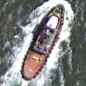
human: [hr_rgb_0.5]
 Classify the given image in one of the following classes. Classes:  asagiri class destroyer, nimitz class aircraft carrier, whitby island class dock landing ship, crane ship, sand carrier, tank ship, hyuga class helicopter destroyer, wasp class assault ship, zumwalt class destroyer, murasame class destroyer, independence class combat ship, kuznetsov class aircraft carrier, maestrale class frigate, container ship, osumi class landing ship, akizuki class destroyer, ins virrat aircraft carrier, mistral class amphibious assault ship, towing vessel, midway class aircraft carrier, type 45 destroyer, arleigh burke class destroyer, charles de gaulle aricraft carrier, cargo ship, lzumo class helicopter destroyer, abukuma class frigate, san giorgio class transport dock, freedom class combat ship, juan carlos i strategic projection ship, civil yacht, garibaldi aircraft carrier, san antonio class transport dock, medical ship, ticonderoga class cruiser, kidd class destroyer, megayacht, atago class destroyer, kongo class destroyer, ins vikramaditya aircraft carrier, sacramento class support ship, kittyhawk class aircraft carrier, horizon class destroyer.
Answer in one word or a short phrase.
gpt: Towing vessel